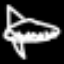
Label: airplane